Current action and preconditions to check: path_clear

Your task: For each precondition in the list above, predict whether it will hold at this action.

Consider the current scene as observed from the mobile robot's camera, and analyze the predicted future states of all dynamic agents (e.g., people, animals, vehicles, or any moving entities) within the NEXT SECOND.

IMPORTANT: Only answer "very likely" if you are absolutely certain—based on strong, clear evidence—that a dynamic agent will violate the precondition in the predicted future state. Do NOT answer "very likely" for unlikely, ambiguous, or low-probability risks.

Ask yourself for each precondition: Is there a high probability, with clear and convincing evidence, that the predicted future states of any dynamic agent will interfere with the predicted future state of the currently executing action within the NEXT SECOND, causing that precondition to fail?

Assess the risk level based on these predictions. Use "likely" or "very likely" if motions create a clear risk of interference.

Use "neutral" or "improbable" if agents are nearby but their predicted paths are clearly diverging or non-conflicting.

Failure Risk Categories: "very improbable", "improbable", "neutral", "likely", "very likely"

Answer Format: Output ONLY the probability_of_failure value from these categories: "very improbable", "improbable", "neutral", "likely", "very likely"

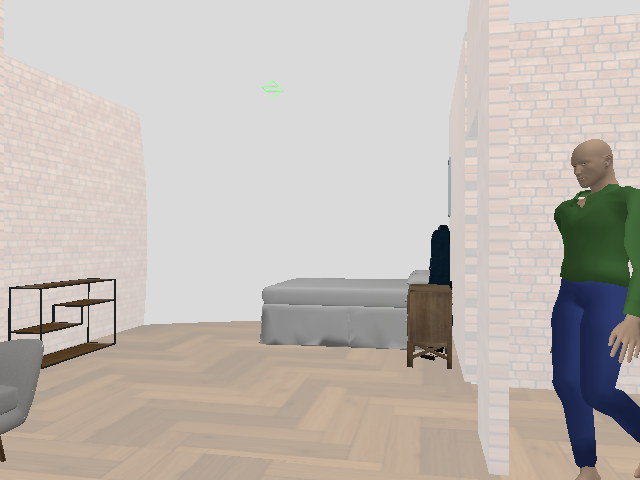

Answer: neutral